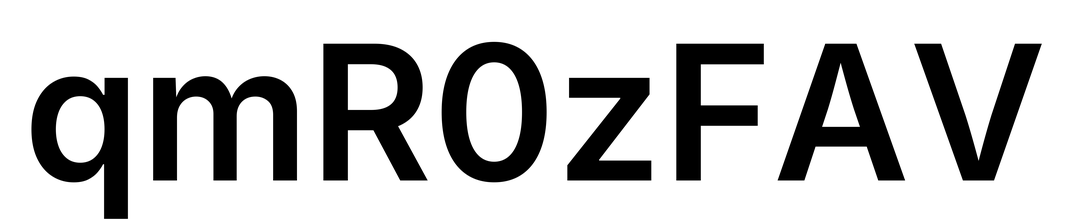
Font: Inter_SemiBold